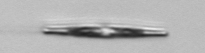
Label: pennate